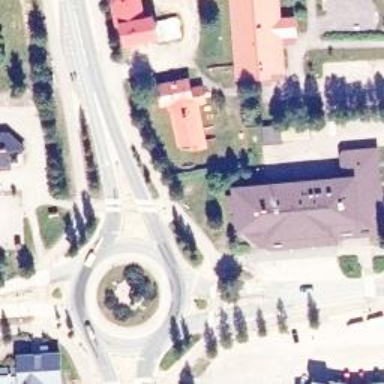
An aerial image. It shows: Roundabout on trunk highway with asphalt surface.